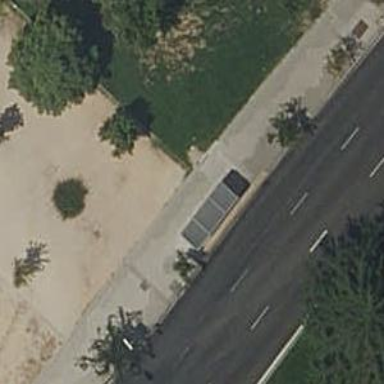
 serving as platform for public transportation."